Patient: sex M, age 36
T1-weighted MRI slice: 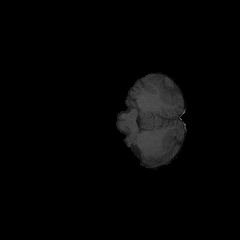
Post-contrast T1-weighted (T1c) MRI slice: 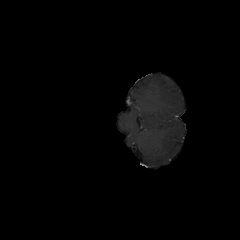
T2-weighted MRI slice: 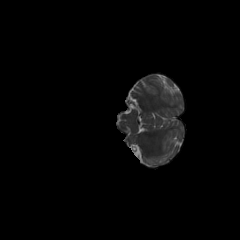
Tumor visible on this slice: no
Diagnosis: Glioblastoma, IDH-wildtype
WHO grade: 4